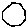
Label: hexagon